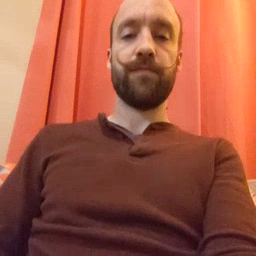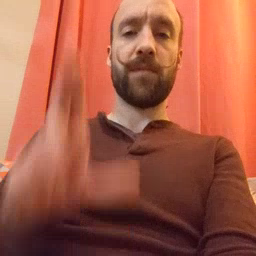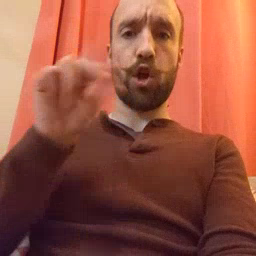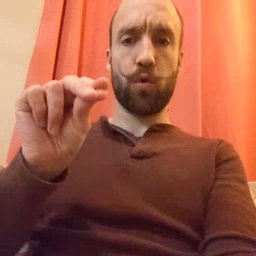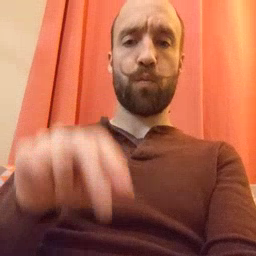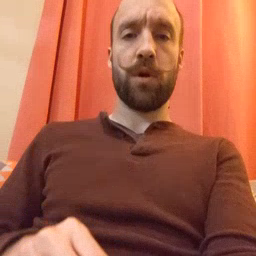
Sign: no